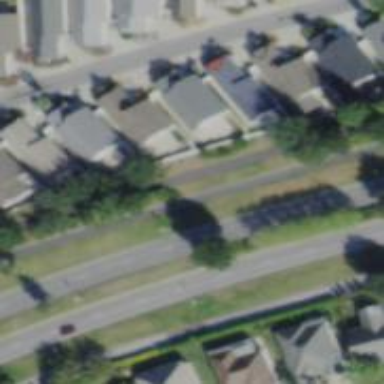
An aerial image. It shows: Golf cartpath that is also road path.